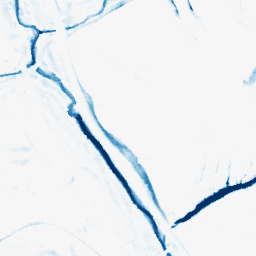
Category: morphological
Decomposition family: morphological_rect
Decomposition parameters: operation: closing
width: 10
height: 10
Upsampling method: quartic
Upsampling parameters: scale: 8
Upsampling scale: 8